Current action and preconditions to check: path_clear

Your task: For each precondition in the list above, predict whether it will hold at this action.

Consider the current scene as observed from the mobile robot's camera, and analyze the predicted future states of all dynamic agents (e.g., people, animals, vehicles, or any moving entities) within the NEXT SECOND.

IMPORTANT: Only answer "very likely" if you are absolutely certain—based on strong, clear evidence—that a dynamic agent will violate the precondition in the predicted future state. Do NOT answer "very likely" for unlikely, ambiguous, or low-probability risks.

Ask yourself for each precondition: Is there a high probability, with clear and convincing evidence, that the predicted future states of any dynamic agent will interfere with the predicted future state of the currently executing action within the NEXT SECOND, causing that precondition to fail?

Assess the risk level based on these predictions. Use "likely" or "very likely" if motions create a clear risk of interference.

Use "neutral" or "improbable" if agents are nearby but their predicted paths are clearly diverging or non-conflicting.

Failure Risk Categories: "very improbable", "improbable", "neutral", "likely", "very likely"

Answer Format: Output ONLY the probability_of_failure value from these categories: "very improbable", "improbable", "neutral", "likely", "very likely"

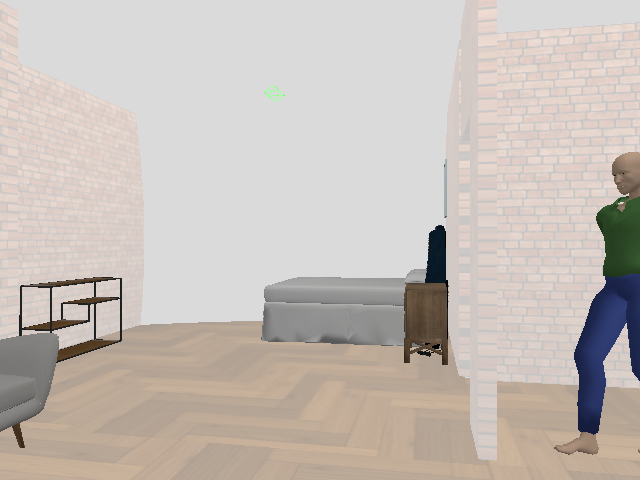

Answer: neutral